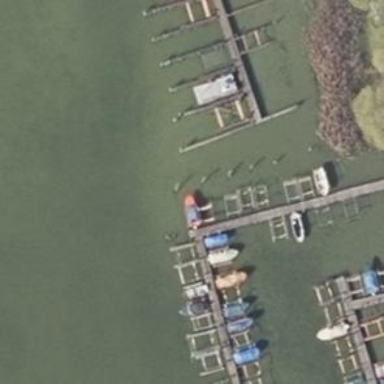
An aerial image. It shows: Man-made pier.